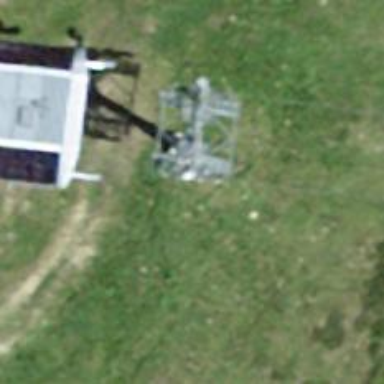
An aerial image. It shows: Pylon used for aerialway.